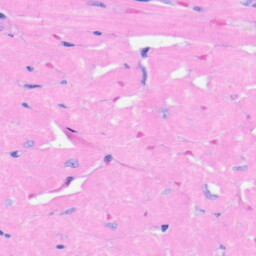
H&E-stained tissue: Heart